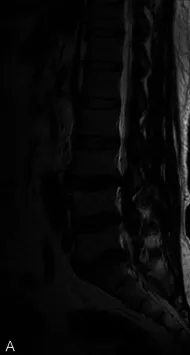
Sagittal MRI scan.
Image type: radiology (mri)